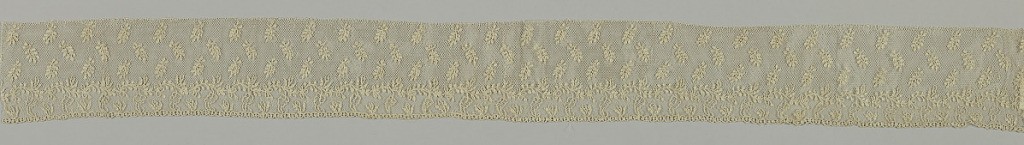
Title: Border
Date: mid-18th–early 19th century
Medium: linen Technique: needle lace, six-sided reworked ground
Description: Border with floral sprays forming garlands and edging one border. Isolated sprays powdered over remaining area.